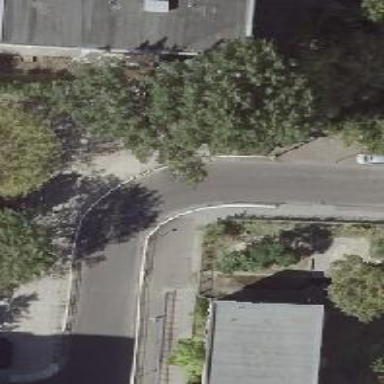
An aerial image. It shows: Residential road with asphalt surface. Both sides have sidewalks.